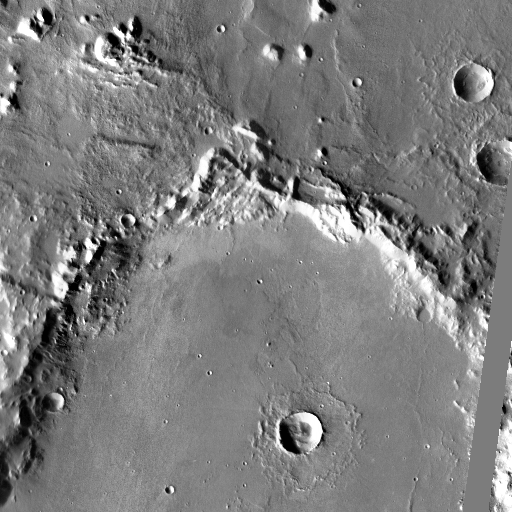
Crater classes present: Background, Other, Layered, Buried